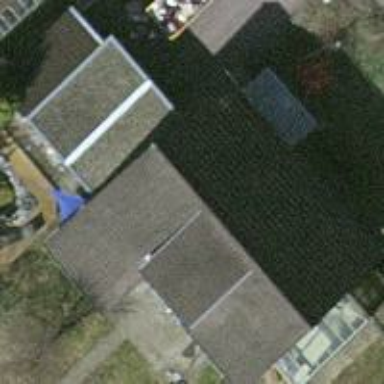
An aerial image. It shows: Detached building.